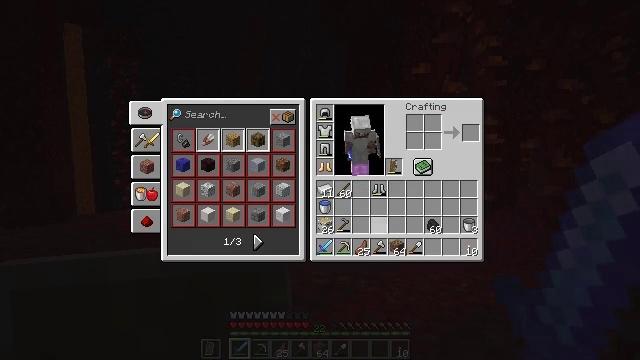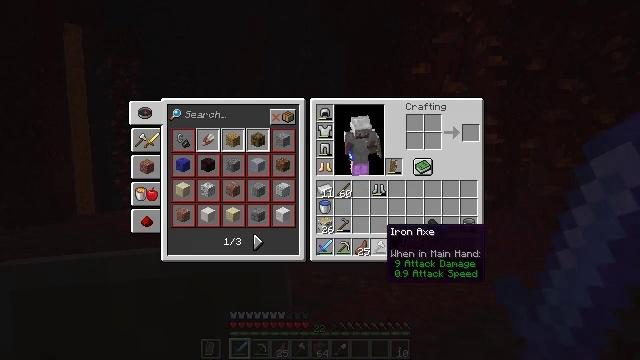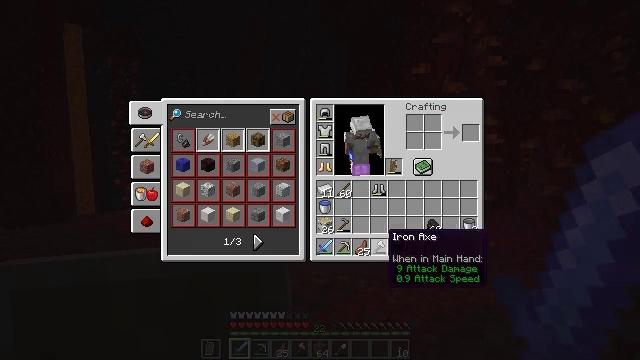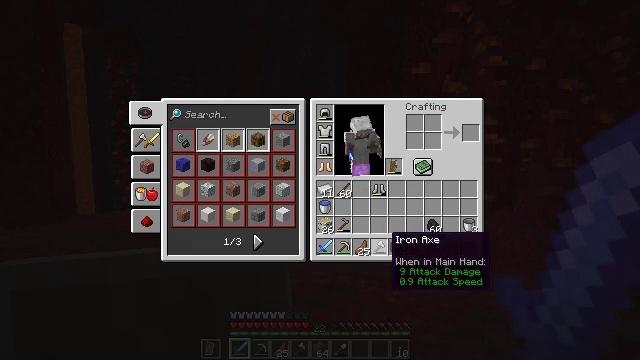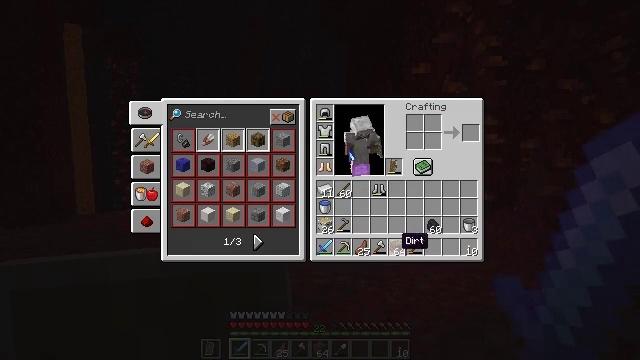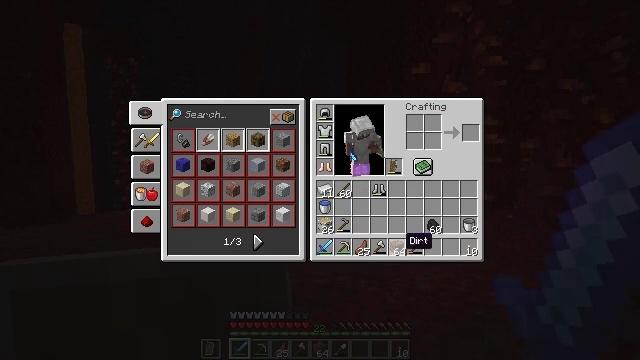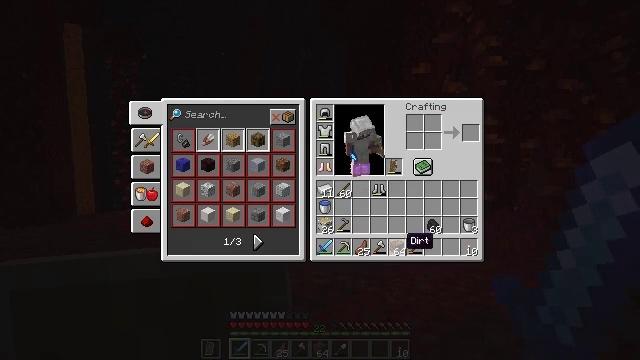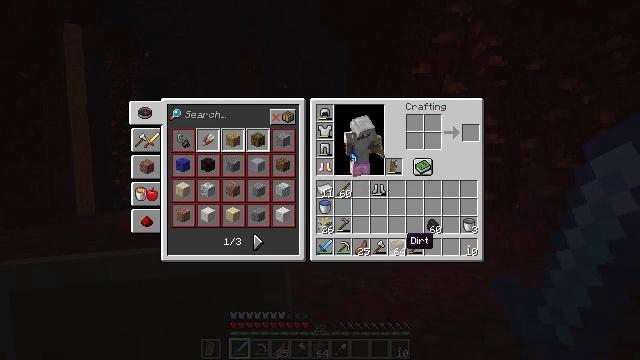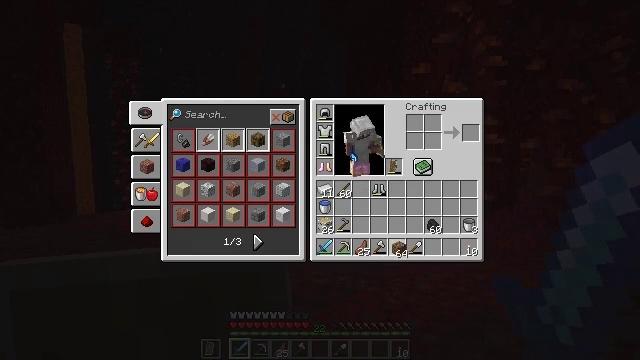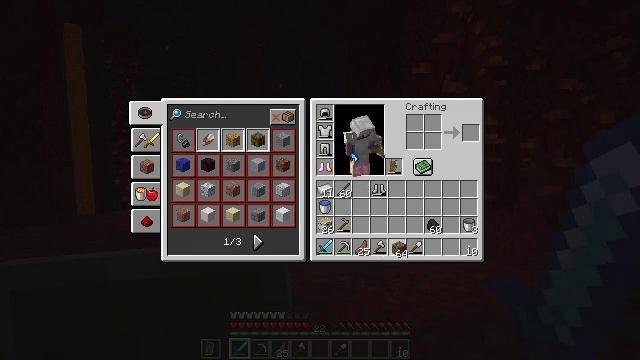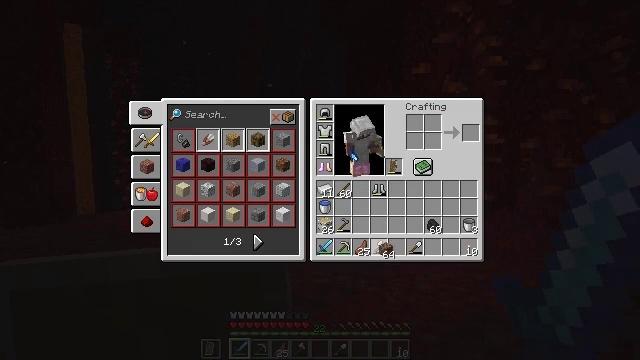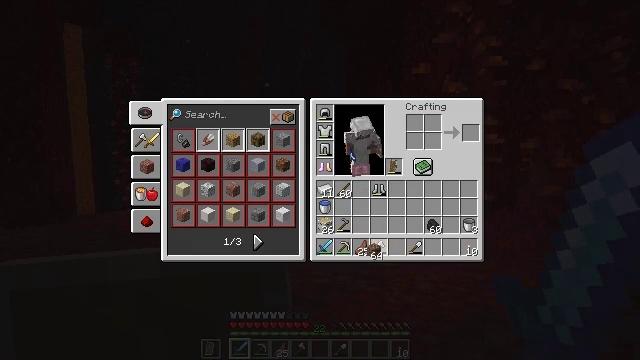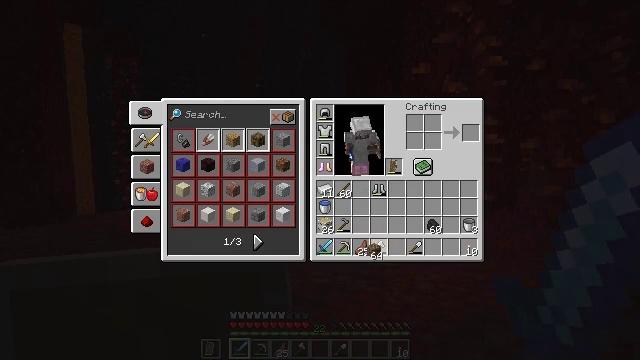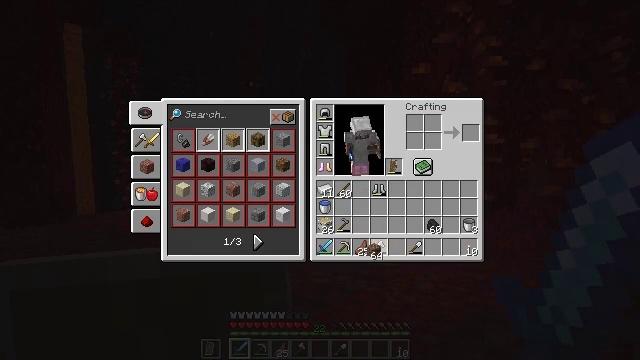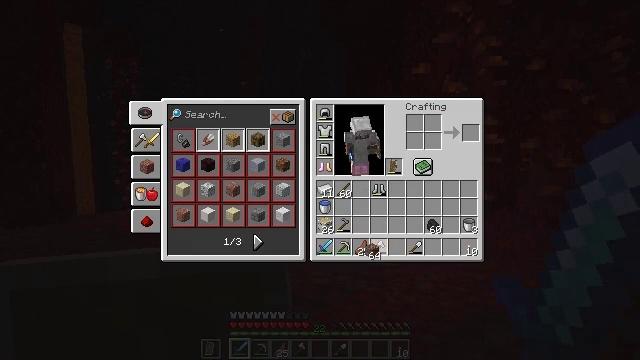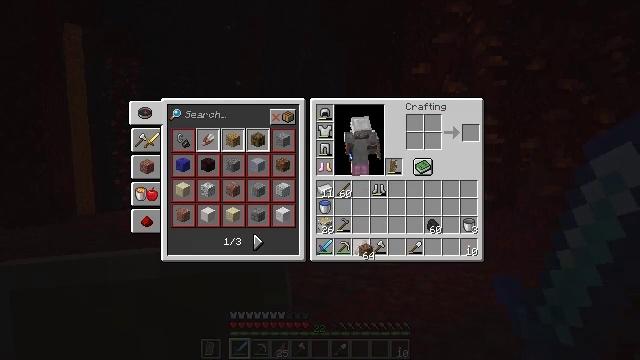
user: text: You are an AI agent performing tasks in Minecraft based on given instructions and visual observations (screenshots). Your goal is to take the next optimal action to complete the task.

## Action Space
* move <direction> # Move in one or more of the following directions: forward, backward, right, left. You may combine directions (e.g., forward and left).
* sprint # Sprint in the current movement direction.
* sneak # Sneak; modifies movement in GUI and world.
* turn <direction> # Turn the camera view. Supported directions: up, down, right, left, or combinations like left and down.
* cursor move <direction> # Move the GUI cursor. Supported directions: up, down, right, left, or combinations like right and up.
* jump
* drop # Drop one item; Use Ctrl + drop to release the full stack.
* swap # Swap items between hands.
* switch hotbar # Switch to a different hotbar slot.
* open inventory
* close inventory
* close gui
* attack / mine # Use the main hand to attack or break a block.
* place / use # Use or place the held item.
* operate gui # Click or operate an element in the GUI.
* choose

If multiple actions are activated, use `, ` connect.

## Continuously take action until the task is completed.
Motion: motion action
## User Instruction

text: Collect the nether wart block for decoration.
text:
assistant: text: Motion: cursor move down
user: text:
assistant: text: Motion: no_op
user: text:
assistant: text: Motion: no_op
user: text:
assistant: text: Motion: cursor move right
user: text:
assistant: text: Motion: no_op
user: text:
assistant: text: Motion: no_op
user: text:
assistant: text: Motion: no_op
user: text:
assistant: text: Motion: operate gui
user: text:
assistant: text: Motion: operate gui
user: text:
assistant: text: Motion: cursor move left
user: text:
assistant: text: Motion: cursor move left
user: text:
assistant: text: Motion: no_op
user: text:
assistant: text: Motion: no_op
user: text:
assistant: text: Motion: no_op
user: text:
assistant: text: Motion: no_op
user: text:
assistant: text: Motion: no_op
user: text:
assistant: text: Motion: no_op
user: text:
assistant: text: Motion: no_op
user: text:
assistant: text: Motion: no_op
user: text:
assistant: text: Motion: no_op
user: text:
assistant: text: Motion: operate gui
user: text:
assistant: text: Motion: operate gui
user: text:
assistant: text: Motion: no_op
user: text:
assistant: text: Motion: cursor move right
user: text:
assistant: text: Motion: no_op
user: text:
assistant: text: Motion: no_op
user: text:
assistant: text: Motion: no_op
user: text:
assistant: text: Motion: no_op
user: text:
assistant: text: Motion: no_op
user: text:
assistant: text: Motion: no_op